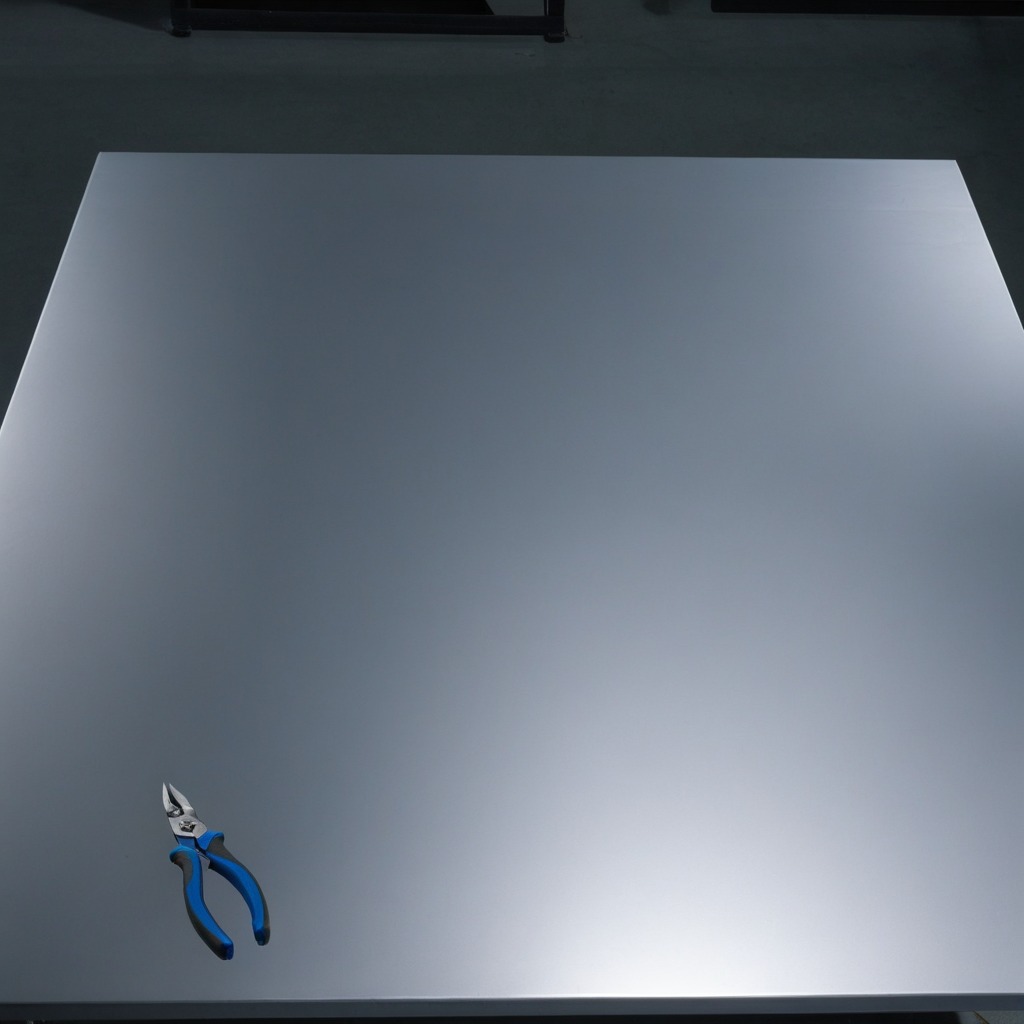
A plier is lying on the tabletop in the basement.